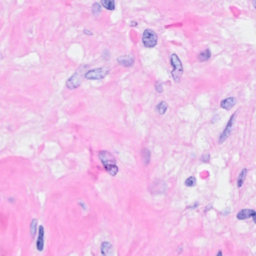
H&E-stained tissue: Breast